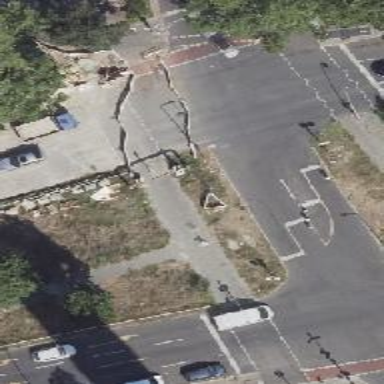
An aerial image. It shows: Footway crossing with traffic signals and island.